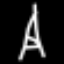
Label: The Eiffel Tower